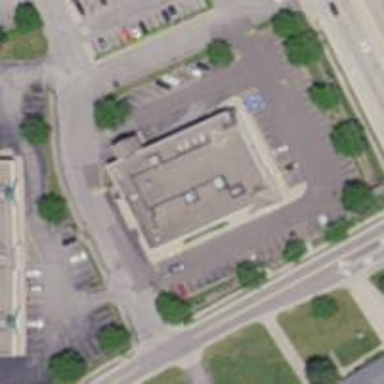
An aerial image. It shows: Pharmacy providing healthcare services.